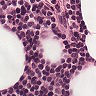
Metastatic tissue present: no